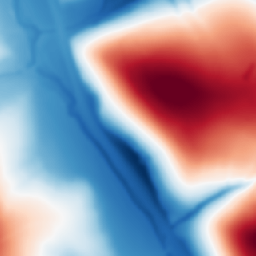
Category: multiscale
Decomposition family: dog
Decomposition parameters: sigma_low: 2
sigma_high: 100
Upsampling method: nearest
Upsampling parameters: scale: 8
Upsampling scale: 8